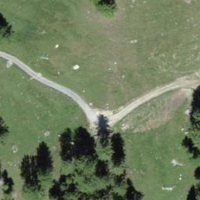
EUNIS habitat code: 45
Species observed at this site:
Plantago media